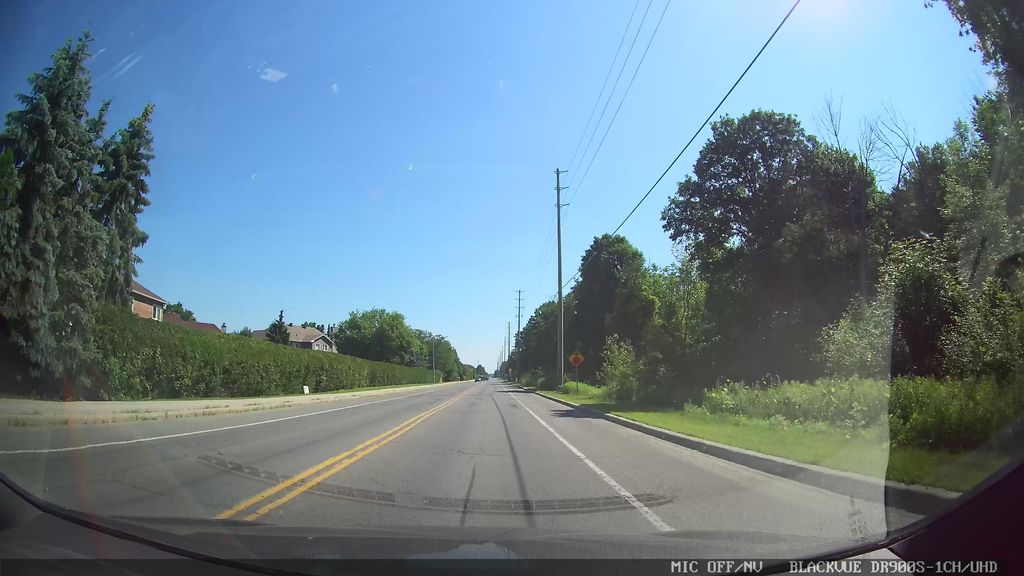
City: ottawa-gatineau